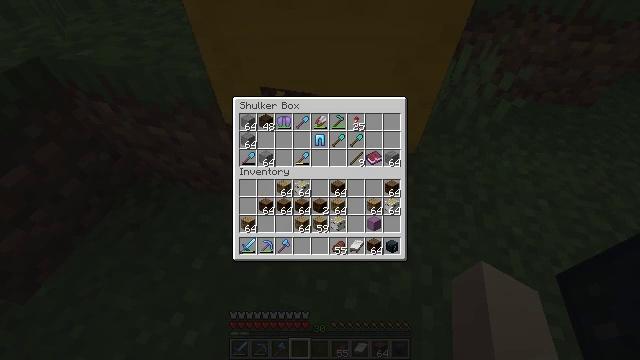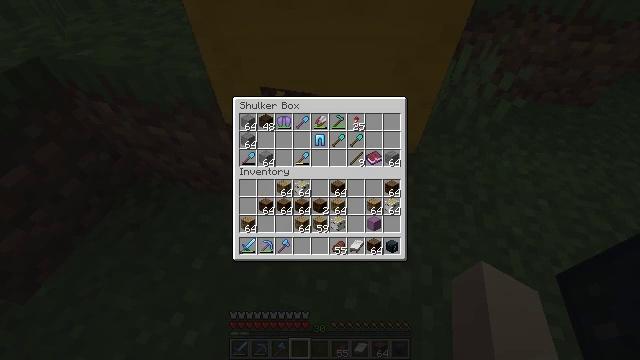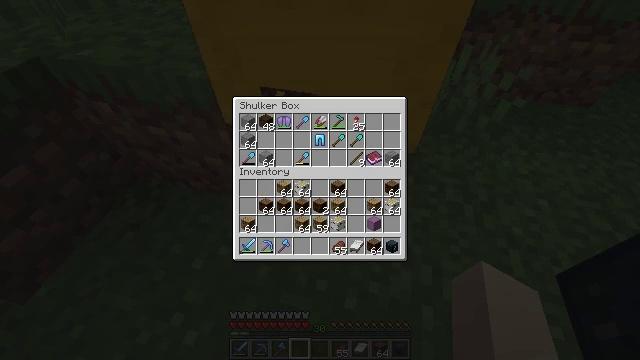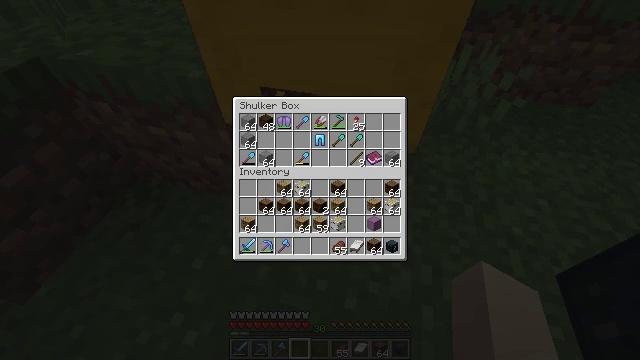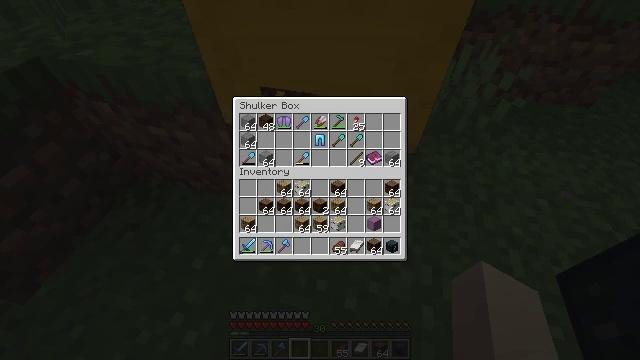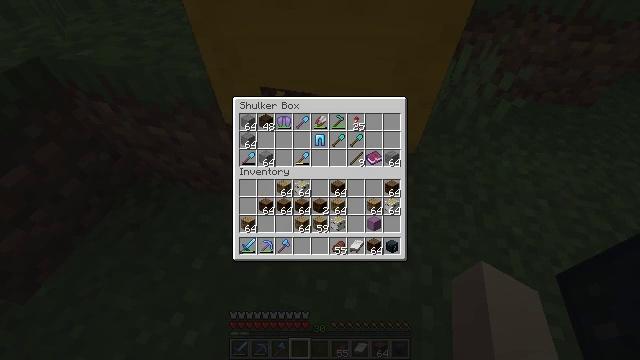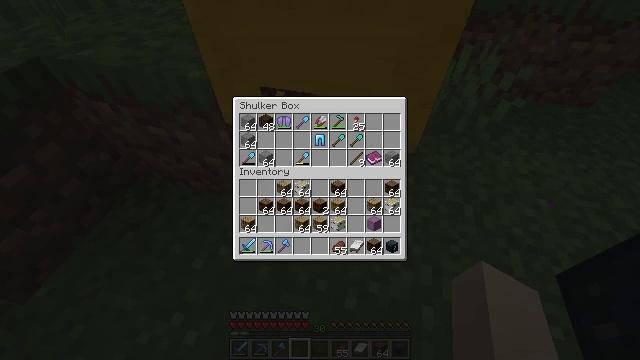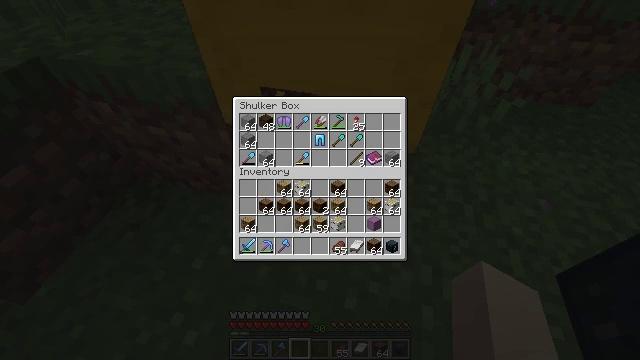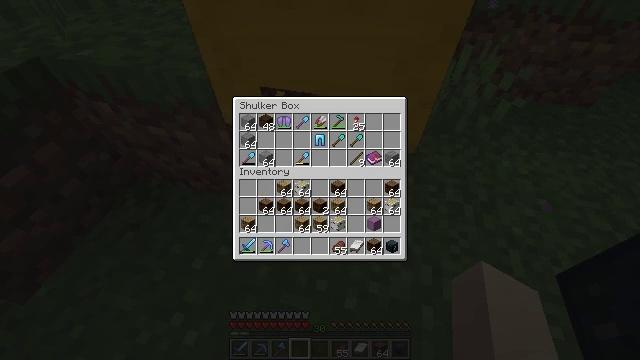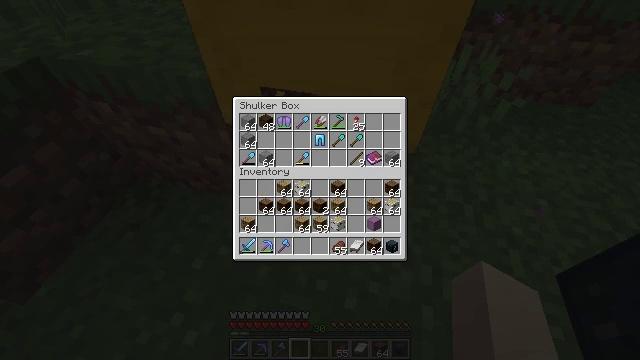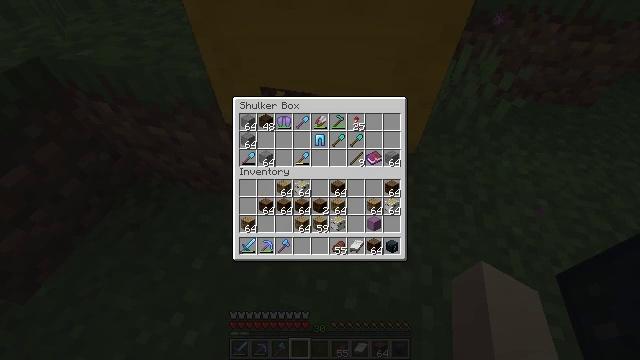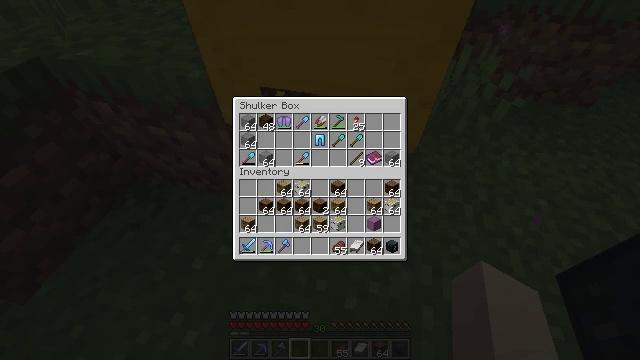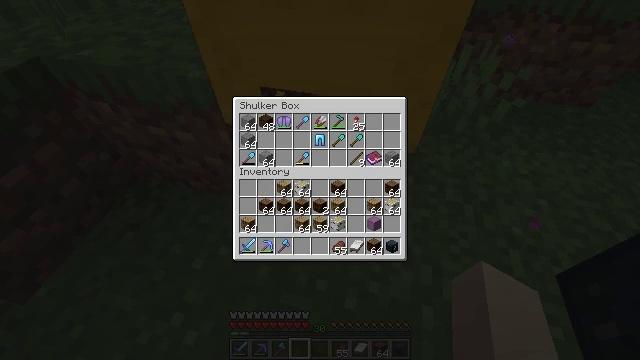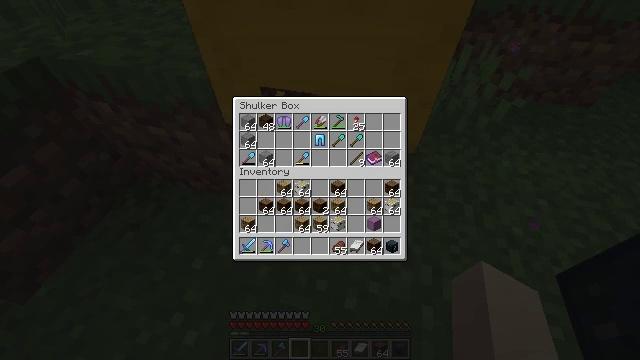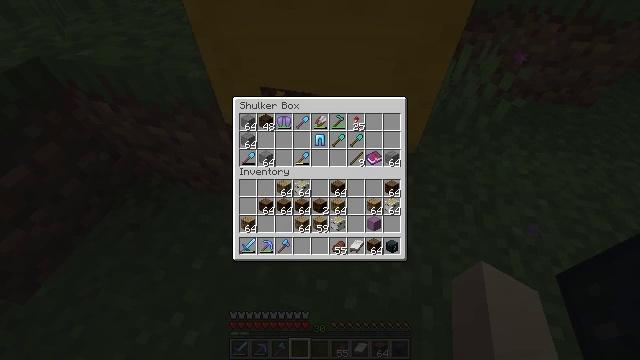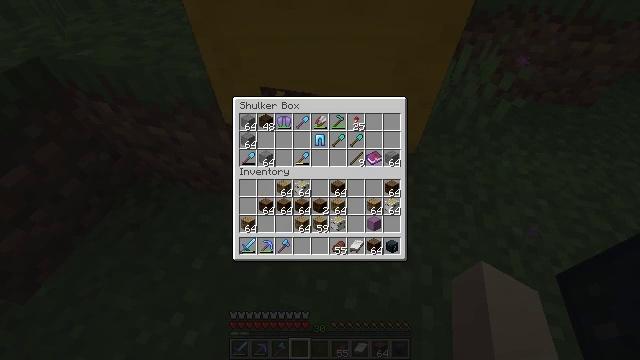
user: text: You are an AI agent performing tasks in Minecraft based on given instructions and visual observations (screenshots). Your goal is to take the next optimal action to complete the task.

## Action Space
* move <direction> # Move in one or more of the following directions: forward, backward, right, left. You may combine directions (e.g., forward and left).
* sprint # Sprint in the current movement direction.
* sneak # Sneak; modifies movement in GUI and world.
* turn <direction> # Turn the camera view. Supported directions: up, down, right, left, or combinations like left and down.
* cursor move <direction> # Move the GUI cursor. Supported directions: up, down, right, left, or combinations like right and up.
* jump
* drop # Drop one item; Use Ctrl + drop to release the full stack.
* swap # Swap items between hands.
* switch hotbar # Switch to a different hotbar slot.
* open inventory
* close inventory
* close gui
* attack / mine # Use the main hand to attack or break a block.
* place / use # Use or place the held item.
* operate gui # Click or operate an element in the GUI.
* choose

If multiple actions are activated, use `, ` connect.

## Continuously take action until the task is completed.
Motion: motion action
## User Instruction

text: Retrieve the yellow shulker box for storage.
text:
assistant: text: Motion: no_op
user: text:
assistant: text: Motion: no_op
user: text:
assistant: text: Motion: no_op
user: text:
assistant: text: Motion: no_op
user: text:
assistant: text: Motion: no_op
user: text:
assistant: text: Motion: no_op
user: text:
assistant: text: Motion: no_op
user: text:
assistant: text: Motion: no_op
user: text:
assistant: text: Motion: no_op
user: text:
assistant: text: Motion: no_op
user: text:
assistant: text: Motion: no_op
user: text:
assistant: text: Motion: no_op
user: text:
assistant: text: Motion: no_op
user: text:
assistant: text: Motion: no_op
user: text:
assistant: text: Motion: no_op
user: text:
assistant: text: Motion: no_op
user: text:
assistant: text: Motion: close gui
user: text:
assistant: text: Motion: no_op
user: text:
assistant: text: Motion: no_op
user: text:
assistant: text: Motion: turn right and up
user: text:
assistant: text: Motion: turn right and up
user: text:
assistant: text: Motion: turn right and up
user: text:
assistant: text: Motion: turn right and up
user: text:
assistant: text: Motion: no_op
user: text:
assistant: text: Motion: turn left and down
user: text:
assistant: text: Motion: turn left and down
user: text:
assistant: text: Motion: turn left and down
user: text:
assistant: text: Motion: turn left
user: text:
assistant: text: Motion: turn left
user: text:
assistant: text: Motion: switch to hotbar 2